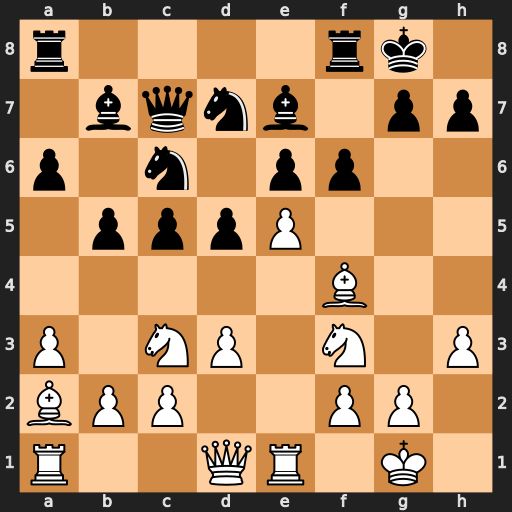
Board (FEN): r4rk1/1bqnb1pp/p1n1pp2/1pppP3/5B2/P1NP1N1P/BPP2PP1/R2QR1K1
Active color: w
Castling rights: -
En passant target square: -
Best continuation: exf6 Qxf4 fxe7 Nxe7 Rxe6